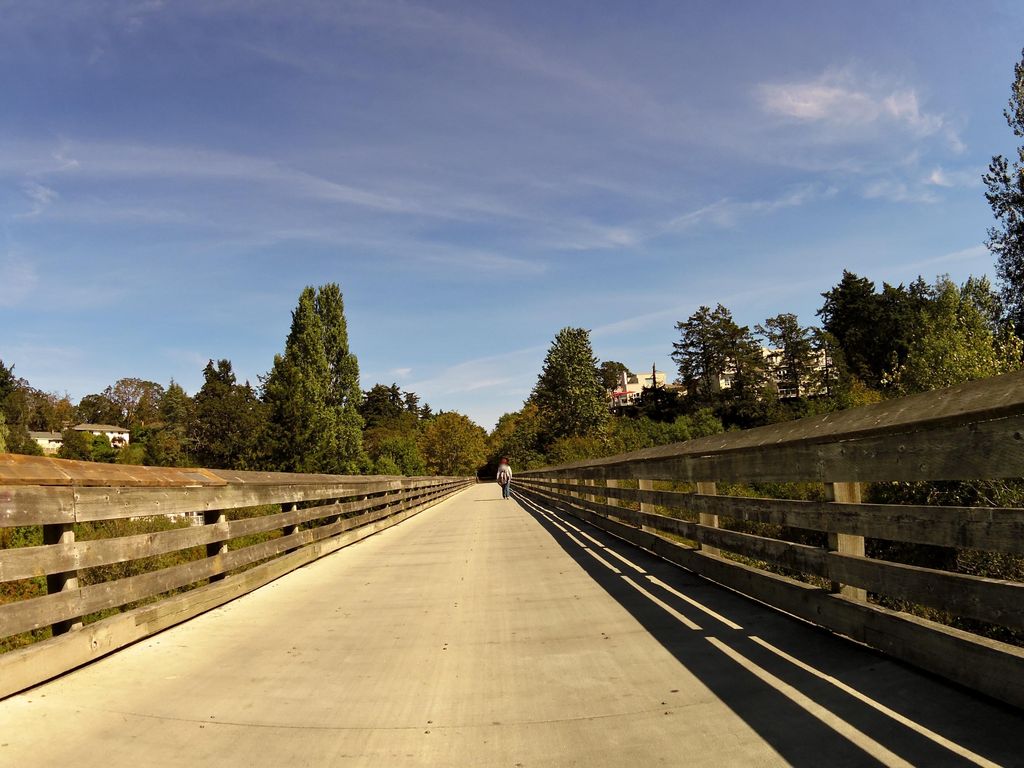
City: victoria